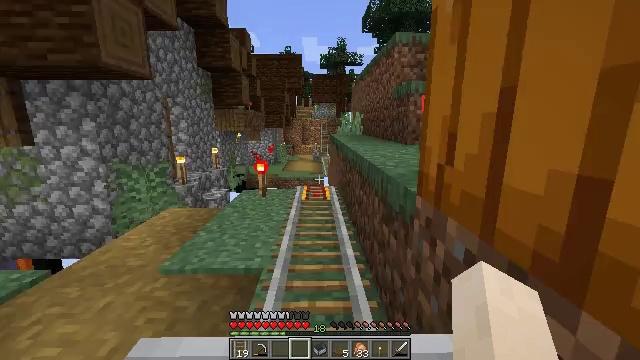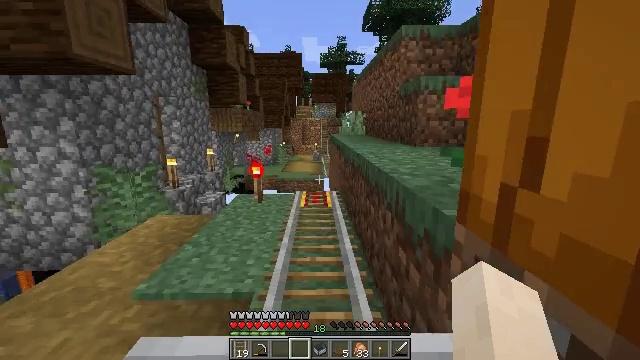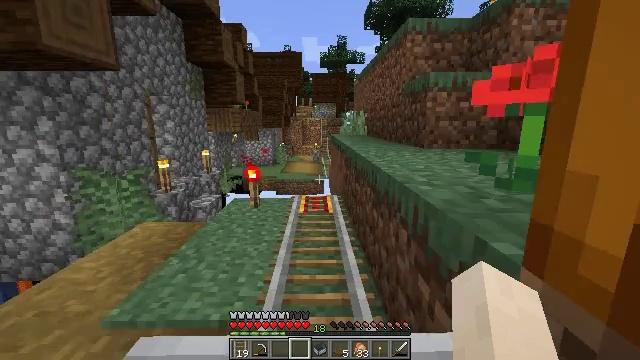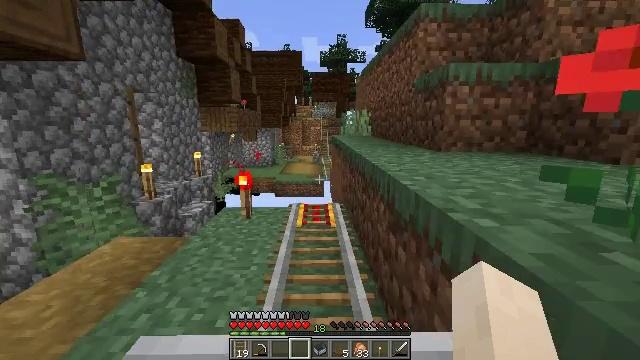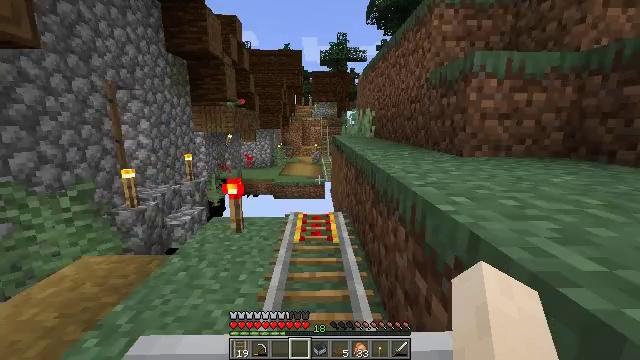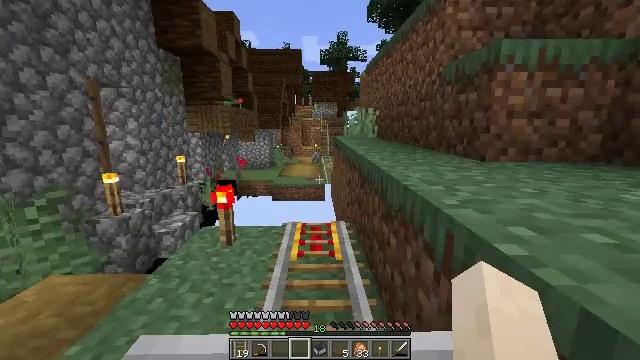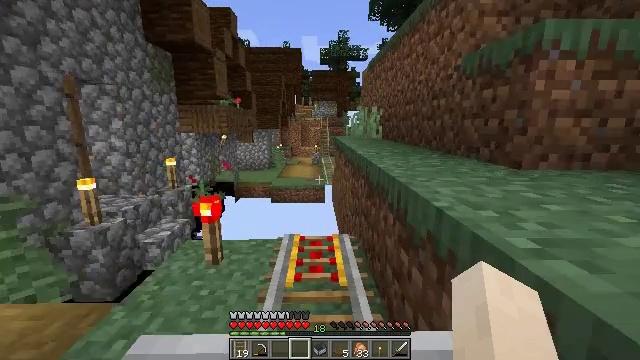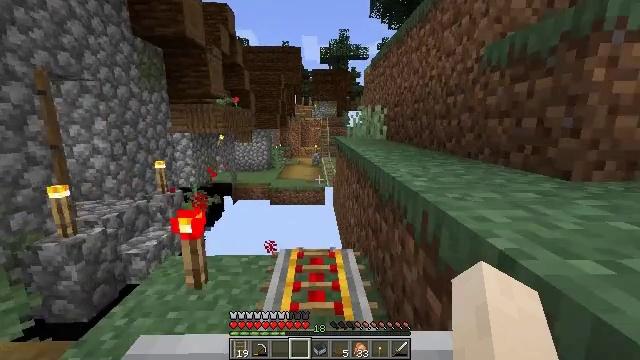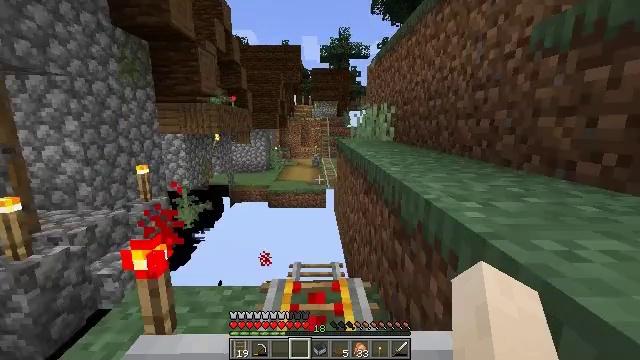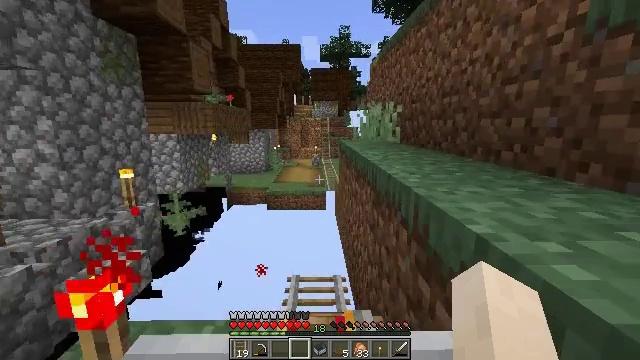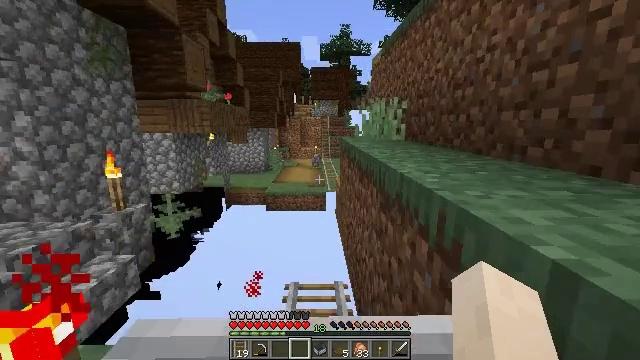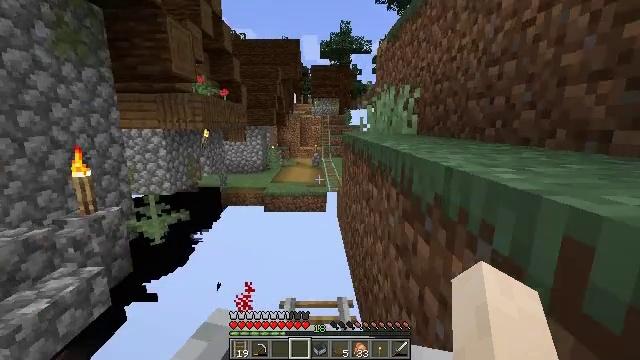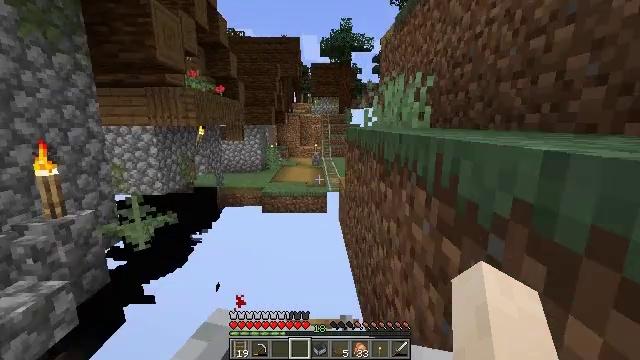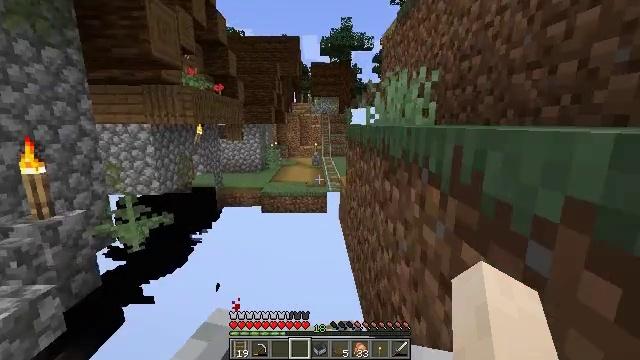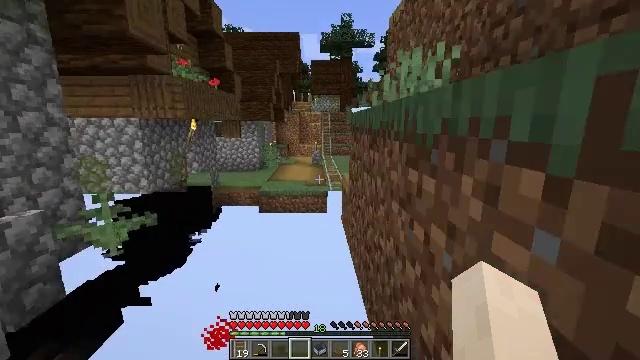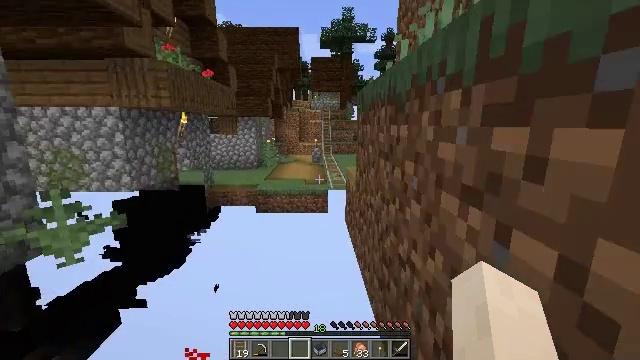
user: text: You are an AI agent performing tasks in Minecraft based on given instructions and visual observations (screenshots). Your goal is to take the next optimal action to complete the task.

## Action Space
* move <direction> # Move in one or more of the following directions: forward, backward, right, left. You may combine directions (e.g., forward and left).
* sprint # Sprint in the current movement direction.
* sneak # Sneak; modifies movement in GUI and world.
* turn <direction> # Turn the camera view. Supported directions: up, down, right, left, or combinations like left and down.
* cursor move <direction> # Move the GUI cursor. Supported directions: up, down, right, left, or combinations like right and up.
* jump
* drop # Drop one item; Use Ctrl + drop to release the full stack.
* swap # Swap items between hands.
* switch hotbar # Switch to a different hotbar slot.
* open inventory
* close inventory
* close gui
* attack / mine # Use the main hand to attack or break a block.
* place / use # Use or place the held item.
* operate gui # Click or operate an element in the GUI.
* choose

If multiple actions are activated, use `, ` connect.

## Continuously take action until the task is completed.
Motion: motion action
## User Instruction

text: Mine the stripped spruce log.
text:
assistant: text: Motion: no_op
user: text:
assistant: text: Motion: no_op
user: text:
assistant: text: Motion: no_op
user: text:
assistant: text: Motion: no_op
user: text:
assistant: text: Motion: no_op
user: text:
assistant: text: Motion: no_op
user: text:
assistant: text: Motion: no_op
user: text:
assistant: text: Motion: no_op
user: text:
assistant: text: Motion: no_op
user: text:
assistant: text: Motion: no_op
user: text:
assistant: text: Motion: no_op
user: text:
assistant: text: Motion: no_op
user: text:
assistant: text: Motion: no_op
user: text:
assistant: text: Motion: no_op
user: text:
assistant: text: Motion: no_op
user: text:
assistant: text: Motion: no_op
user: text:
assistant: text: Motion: no_op
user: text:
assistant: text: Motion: no_op
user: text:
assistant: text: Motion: no_op
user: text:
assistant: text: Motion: no_op
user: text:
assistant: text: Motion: no_op
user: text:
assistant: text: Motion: no_op
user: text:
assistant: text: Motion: no_op
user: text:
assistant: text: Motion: no_op
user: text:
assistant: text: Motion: no_op
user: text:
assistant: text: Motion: no_op
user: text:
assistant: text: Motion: no_op
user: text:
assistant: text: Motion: no_op
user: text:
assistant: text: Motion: no_op
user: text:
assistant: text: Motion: no_op